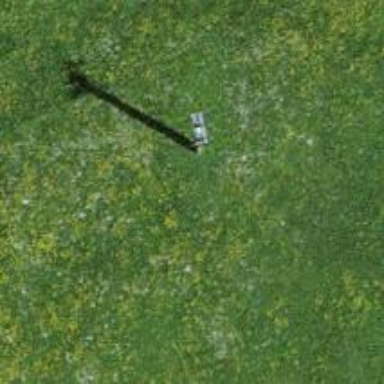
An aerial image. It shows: Power pole.